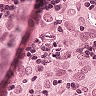
Metastatic tissue present: yes